Question: Hello i am coding a JFrame which has alot of checkboxes which are dynamically generated i want to make sure these checkboxes come in 4 different columns and the submit button at the end please help
Here is the code
'''
final JFrame frame=new JFrame("Button Frame");
//JCheckBox[] checkBoxes = new JCheckBox[6];
final JCheckBox[] checkBoxes= //= {new JCheckBox("bool"), new JCheckBox("list"), new JCheckBox("3"), new JCheckBox("4"), new JCheckBox("5"), new JCheckBox("6")};
{
new JCheckBox("alist"),new JCheckBox("arithmetic"),new JCheckBox("ASCIInumbers"),new JCheckBox("bag"),
new JCheckBox("basicSize"),new JCheckBox(" basis_emit"),new JCheckBox("bitstring"),new JCheckBox("bit"),
new JCheckBox("blast"),new JCheckBox("bool"),new JCheckBox("canonical"),new JCheckBox("Coder"),
new JCheckBox("combin"),new JCheckBox("complex"),new JCheckBox("ConseqConv"),new JCheckBox("container"),
new JCheckBox("Decode"),new JCheckBox("DeepSyntax"),new JCheckBox("defCNF"),new JCheckBox("divides"),
new JCheckBox("Encode"),new JCheckBox("EncodeVar"),new JCheckBox("extended_emit"),new JCheckBox("extreal"),new JCheckBox("fcp"),
new JCheckBox("finite_map"),new JCheckBox("fixedPoint"),new JCheckBox("float"),new JCheckBox("fmaptree"),
new JCheckBox("frac"),new JCheckBox("gcdset"),new JCheckBox("gcd"),new JCheckBox("HolSmt"),new JCheckBox("hrat"),
new JCheckBox("hreal"),new JCheckBox("ieee"),new JCheckBox("ind_type"), new JCheckBox("inftree"),
new JCheckBox("int_arith"),new JCheckBox("integer_word"),new JCheckBox("integerRing"),new JCheckBox("integer"),
new JCheckBox("integral"),new JCheckBox("intExtension"),new JCheckBox("intreal"),new JCheckBox("lbtree"),new JCheckBox("lebesgue"),
new JCheckBox("lim"),new JCheckBox("list"),new JCheckBox("llist"),new JCheckBox("logroot"),
new JCheckBox("marker"),new JCheckBox("measure"),new JCheckBox("nets"),new JCheckBox("normalForms"),
new JCheckBox("numeral_bit"),new JCheckBox("numeral"),new JCheckBox("numpair"),new JCheckBox("numposrep"),
new JCheckBox("numRing"),new JCheckBox("num"),new JCheckBox("Omega_Automata"),new JCheckBox("Omega"),new JCheckBox("one"),
new JCheckBox("operator"),new JCheckBox("option"),new JCheckBox("pair"),
new JCheckBox("Past_Temporal_Logic"),new JCheckBox("path"),new JCheckBox("patricia_casts"),new JCheckBox("patricia"),
new JCheckBox("poly"),new JCheckBox("poset"),new JCheckBox("powser"),
new JCheckBox("pred_set"),new JCheckBox("prelim"),new JCheckBox("prim_rec"),new JCheckBox("primeFactor"),new JCheckBox("probability"),
new JCheckBox("quantHeuristics"),new JCheckBox("quote"),
new JCheckBox("quotient_list"),new JCheckBox("quotient_option"),new JCheckBox("quotient_pair"),new JCheckBox("quotient_pred_set"),new JCheckBox("quotient_sum"),
new JCheckBox("quotient"),new JCheckBox("ratRing"),new JCheckBox("rat"),new JCheckBox("real_sigma"),
new JCheckBox("realax"),new JCheckBox("real"),new JCheckBox("relation"),new JCheckBox("res_quan"),
new JCheckBox("rich_list"),new JCheckBox("ringNorm"),new JCheckBox("ring"),new JCheckBox("sat"),new JCheckBox("semi_ring"),
new JCheckBox("seq"),new JCheckBox("set_relation"),new JCheckBox("sorting"),
new JCheckBox("state_option"),new JCheckBox("state_transformer"),new JCheckBox("string_num"),new JCheckBox("string"),
new JCheckBox("sum_num"),new JCheckBox("sum"),new JCheckBox("Temporal_Logic"),
new JCheckBox("topology"),new JCheckBox("transc"),new JCheckBox("update"),new JCheckBox("util_prob"),new JCheckBox("while"),new JCheckBox("words")};
int numb=checkBoxes.length;
//List<Checkbox> checkboxes = new ArrayList<Checkbox>();
int align = BoxLayout.PAGE_AXIS;
frame.setLayout(new FlowLayout(align));
// String labels[] = {"A", "B", "C", "D", "E", "F"};
for (int i = 0; i < numb; i++) {
//checkBoxes[i].setText(labels[i]);
frame.add(checkBoxes[i]);
// Checkbox checkbox = new Checkbooks(labels[i]);
//checkboxes.add(checkbox); //for further use you add it to the list
//frame.add(checkbox);
}
JButton button = new JButton("Submit");
frame.add(button);
}
frame.setSize(600,600);
frame.setVisible(true);
button.addActionListener(new ActionListener() {
int numb=checkBoxes.length;
@Override
public void actionPerformed(ActionEvent arg0) {
for(int a=0;a<numb;a++)
{
if (checkBoxes[a].isSelected()) {
//execute("app load [""+checkBoxes[a].getText()+"Theory"]; open "+checkBoxes[a].getText()+"Theory;");
JOptionPane.showMessageDialog(frame, checkBoxes[a].getText());
}
}
'''
Here is the image of my current view

}
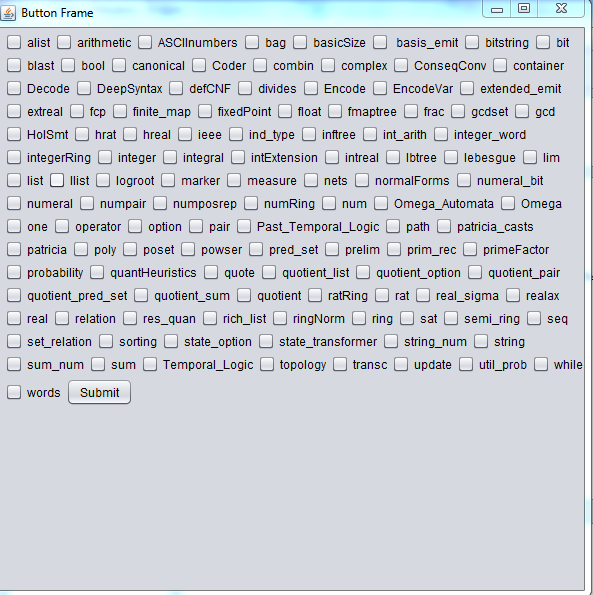
Answer: Don't use a FlowLayout. Instead you should be using a 'GridLayout'.
Read the section from the Swing tutorial on <URL> for more information and examples.
If you don't want the button as part of the Grid then you will need to nest panels with different layout managers.